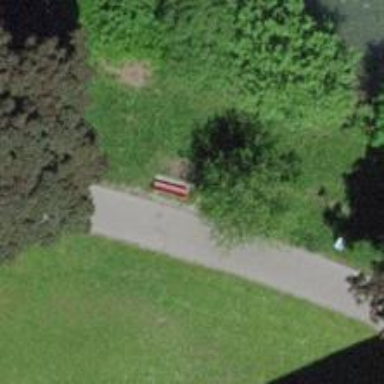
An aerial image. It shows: Bench.